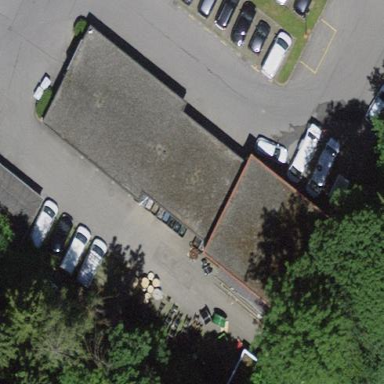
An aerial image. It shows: Close-up view of roof part of building.